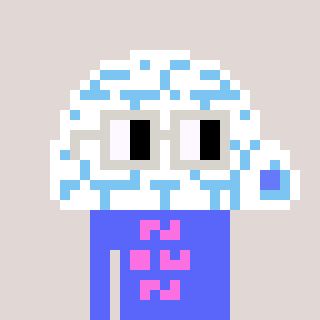
a pixel art character with square light gray glasses, a igloo-shaped head and a purple-colored body on a warm background